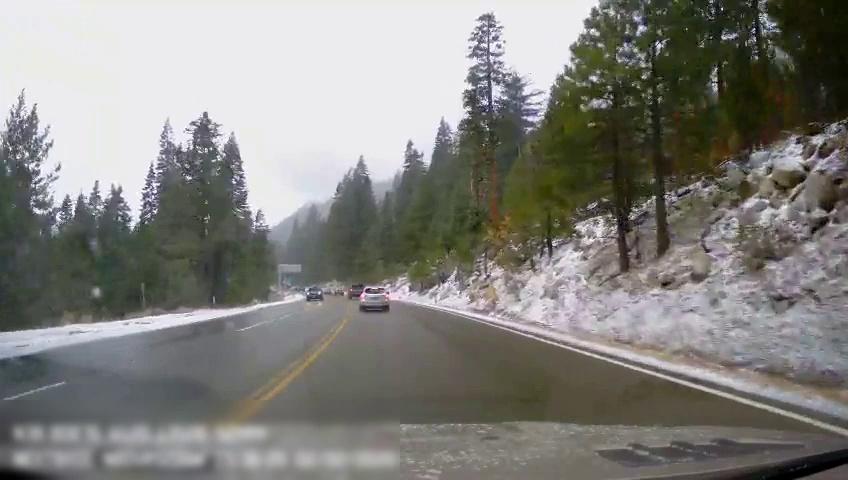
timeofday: Day
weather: Snowy
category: Drivable Space
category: Vehicles | Truck
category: Vehicles | SUV
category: Vehicles | SUV
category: Vehicles | SUV
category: Lanes | Current Lane
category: Lanes | Opposite Lane
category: Lanes | Opposite Lane
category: Lanes | Current Lane